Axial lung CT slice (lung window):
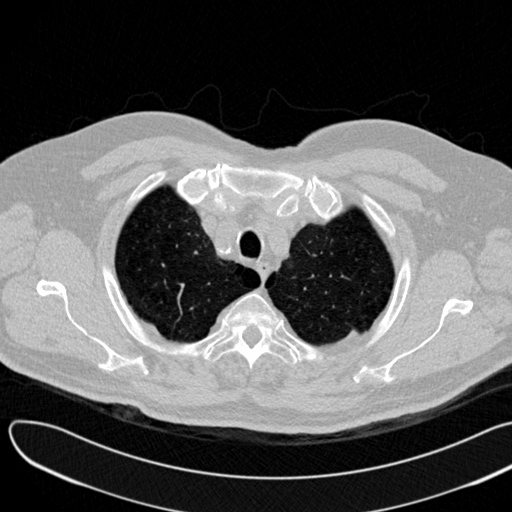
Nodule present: no